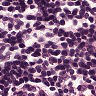
Metastatic tissue present: no